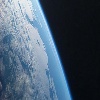
Label: cloud